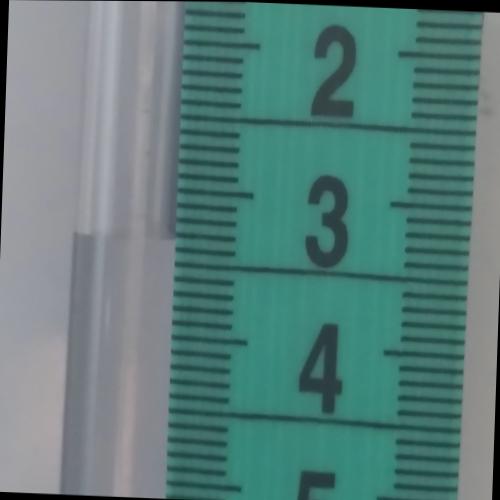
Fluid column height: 3.3 cm